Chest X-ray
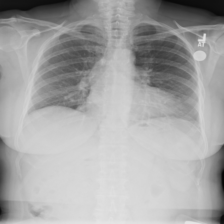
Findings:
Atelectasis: negative
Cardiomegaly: negative
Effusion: negative
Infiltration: negative
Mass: negative
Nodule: negative
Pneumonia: negative
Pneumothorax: negative
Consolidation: negative
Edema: negative
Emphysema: negative
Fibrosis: negative
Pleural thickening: negative
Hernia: negative